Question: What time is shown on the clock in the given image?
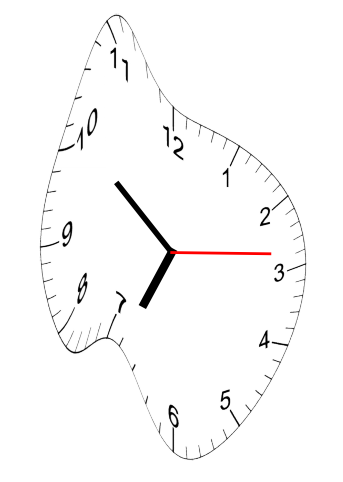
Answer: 06:51:14